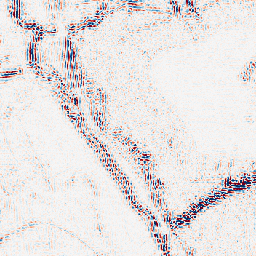
Category: wavelet
Decomposition family: wavelet_reverse_biorthogonal
Decomposition parameters: wavelet: rbio3.5
level: 2
Upsampling method: quintic
Upsampling parameters: scale: 2
Upsampling scale: 2